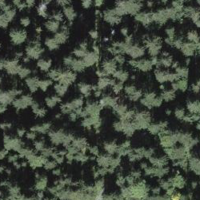
EUNIS habitat code: 43
Species observed at this site:
Petasites albus